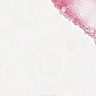
Metastatic tissue present: no